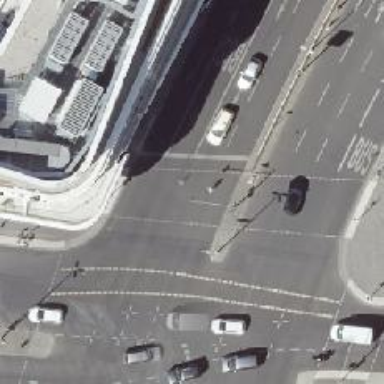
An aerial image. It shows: Crossing with traffic signals.